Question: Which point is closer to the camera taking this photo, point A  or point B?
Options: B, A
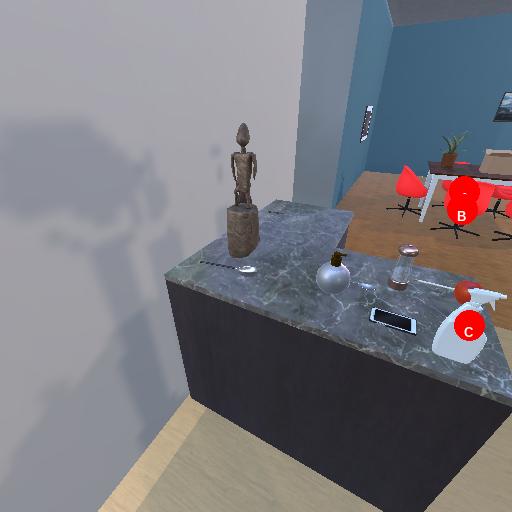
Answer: B